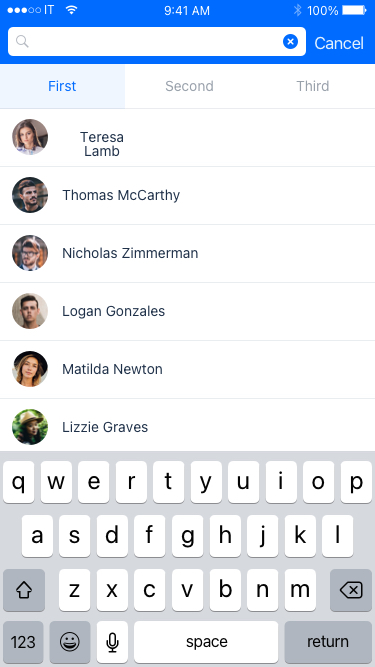
Text in this UI design:
Lizzie Graves
Matilda Newton
Logan Gonzales
Nicholas Zimmerman
Thomas McCarthy
Teresa Lamb
Third
Second
First
Cancel
100%
9:41 AM
IT